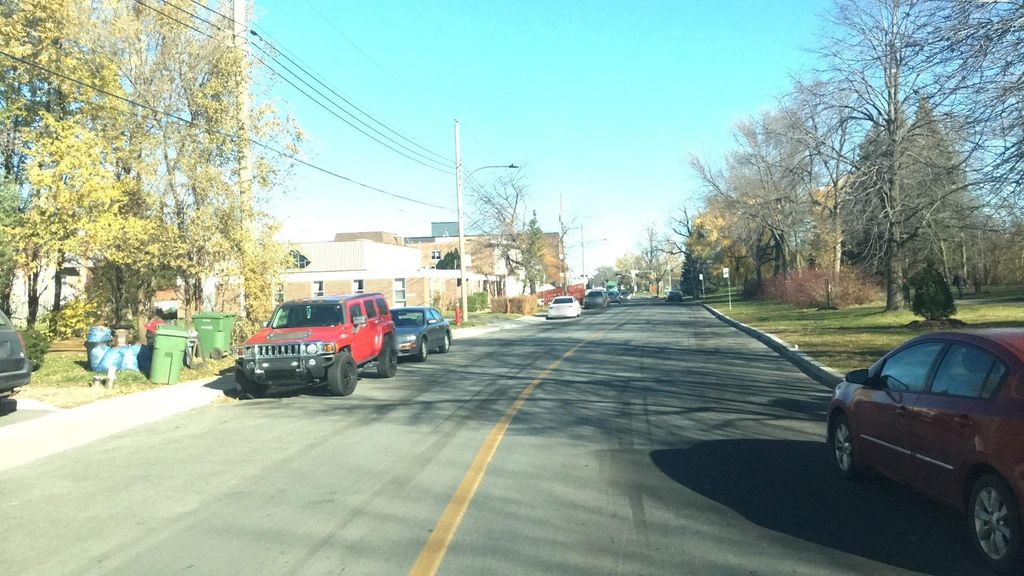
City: montreal